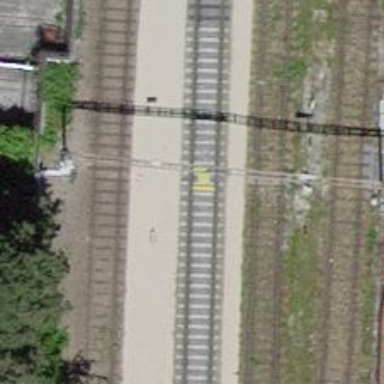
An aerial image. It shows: Railway yard with one track in service.